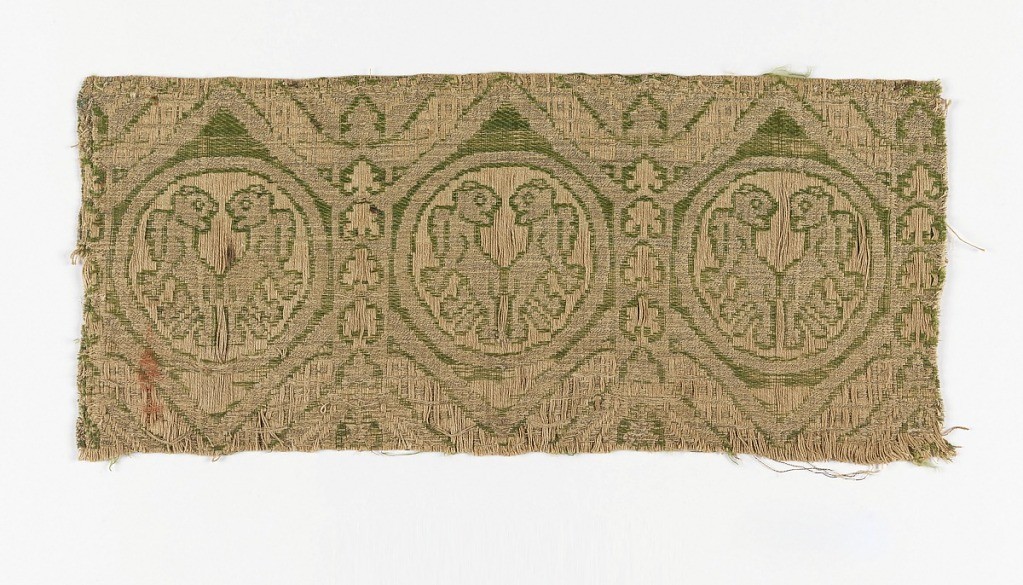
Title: Fragment
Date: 13th century
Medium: silk, linen, metallic Technique: compound weft twill (samite)
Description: Horizontal band of small roundels enclosing addorsed rampant lions in gold outlined with green against cream. Ground of diamond latticework with palmettes.